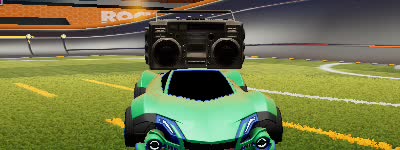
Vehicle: werewolf